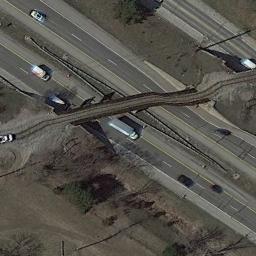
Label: overpass